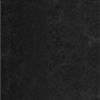
Label: dusty